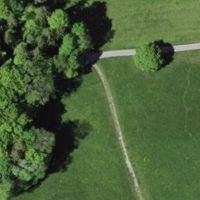
EUNIS habitat code: 25
Species observed at this site:
Silene dioica